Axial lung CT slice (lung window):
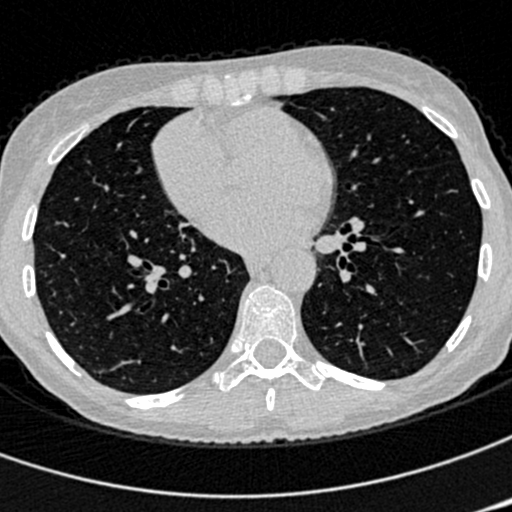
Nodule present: no